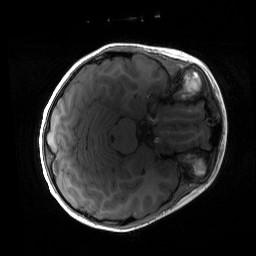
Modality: T1w
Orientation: axial
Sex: female
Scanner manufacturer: siemens
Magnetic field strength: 3 T
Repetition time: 1.9 s
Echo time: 0.00243 s